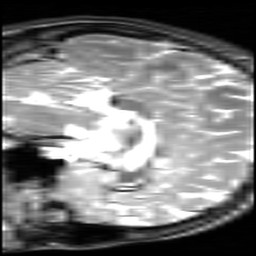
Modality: inplaneT2
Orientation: sagittal
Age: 18
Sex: male